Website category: auto
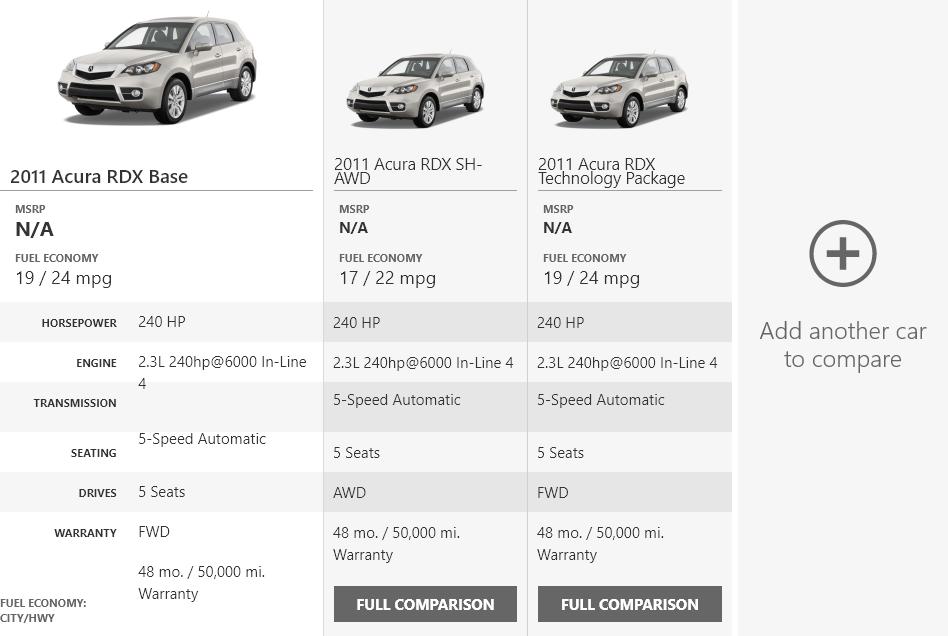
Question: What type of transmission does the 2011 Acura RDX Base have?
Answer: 5-Speed Automatic

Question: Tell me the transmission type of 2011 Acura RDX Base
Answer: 5-Speed Automatic

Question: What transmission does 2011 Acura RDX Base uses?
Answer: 5-Speed Automatic

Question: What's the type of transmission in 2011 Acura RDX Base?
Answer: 5-Speed Automatic

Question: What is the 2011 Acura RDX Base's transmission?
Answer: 5-Speed Automatic

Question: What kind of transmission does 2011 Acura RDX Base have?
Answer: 5-Speed Automatic

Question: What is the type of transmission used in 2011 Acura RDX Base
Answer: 5-Speed Automatic

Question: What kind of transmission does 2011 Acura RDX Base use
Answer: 5-Speed Automatic

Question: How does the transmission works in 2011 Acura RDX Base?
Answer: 5-Speed Automatic

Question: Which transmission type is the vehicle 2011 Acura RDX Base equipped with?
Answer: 5-Speed Automatic

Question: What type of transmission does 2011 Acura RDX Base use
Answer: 5-Speed Automatic

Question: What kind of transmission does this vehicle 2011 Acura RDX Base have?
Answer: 5-Speed Automatic

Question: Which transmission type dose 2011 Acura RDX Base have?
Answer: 5-Speed Automatic

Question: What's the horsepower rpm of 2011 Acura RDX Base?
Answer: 240 HP

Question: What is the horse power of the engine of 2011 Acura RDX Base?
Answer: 240 HP

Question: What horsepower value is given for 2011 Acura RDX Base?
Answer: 240 HP

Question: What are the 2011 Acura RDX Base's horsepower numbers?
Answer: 240 HP

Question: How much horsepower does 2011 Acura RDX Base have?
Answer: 240 HP

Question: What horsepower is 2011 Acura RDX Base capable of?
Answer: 240 HP

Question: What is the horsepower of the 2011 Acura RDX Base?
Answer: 240 HP

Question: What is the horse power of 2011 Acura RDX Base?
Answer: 240 HP

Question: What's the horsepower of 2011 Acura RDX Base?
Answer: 240 HP

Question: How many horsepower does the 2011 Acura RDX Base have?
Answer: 240 HP

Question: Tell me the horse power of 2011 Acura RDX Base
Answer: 240 HP

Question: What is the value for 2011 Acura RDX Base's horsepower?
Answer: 240 HP

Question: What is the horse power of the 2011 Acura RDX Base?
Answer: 240 HP

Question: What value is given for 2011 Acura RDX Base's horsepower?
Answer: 240 HP

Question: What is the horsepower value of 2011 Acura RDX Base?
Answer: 240 HP

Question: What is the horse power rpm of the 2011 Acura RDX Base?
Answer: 240 HP

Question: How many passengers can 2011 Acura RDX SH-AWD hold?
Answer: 5 Seats

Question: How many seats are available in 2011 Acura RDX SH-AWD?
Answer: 5 Seats

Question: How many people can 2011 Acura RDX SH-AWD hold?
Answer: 5 Seats

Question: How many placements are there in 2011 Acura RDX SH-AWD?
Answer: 5 Seats

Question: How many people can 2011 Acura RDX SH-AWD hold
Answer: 5 Seats

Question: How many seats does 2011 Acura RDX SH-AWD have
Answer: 5 Seats

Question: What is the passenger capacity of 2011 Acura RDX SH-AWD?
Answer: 5 Seats

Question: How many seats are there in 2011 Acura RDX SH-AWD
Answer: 5 Seats

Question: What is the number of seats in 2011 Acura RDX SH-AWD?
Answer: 5 Seats

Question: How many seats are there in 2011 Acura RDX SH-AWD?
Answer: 5 Seats

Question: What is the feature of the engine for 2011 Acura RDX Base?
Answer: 2.3L 240hp@6000 In-Line 4

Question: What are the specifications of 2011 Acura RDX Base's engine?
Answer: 2.3L 240hp@6000 In-Line 4

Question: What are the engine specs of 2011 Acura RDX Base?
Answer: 2.3L 240hp@6000 In-Line 4

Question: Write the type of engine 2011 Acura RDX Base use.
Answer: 2.3L 240hp@6000 In-Line 4

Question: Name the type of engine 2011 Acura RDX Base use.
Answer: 2.3L 240hp@6000 In-Line 4

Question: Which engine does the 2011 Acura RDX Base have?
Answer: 2.3L 240hp@6000 In-Line 4

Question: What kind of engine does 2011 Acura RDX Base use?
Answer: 2.3L 240hp@6000 In-Line 4

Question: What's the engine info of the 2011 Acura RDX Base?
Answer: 2.3L 240hp@6000 In-Line 4

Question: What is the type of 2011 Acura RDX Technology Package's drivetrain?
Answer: FWD

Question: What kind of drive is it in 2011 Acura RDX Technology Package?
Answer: FWD

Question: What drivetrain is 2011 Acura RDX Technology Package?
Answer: FWD

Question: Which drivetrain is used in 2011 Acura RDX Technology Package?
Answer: FWD

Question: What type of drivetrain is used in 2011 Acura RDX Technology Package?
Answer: FWD

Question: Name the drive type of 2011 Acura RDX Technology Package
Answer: FWD

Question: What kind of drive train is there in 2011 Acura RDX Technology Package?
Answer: FWD

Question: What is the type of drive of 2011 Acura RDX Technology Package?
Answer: FWD

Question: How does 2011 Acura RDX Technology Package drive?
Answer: FWD

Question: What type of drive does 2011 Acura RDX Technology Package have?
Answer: FWD

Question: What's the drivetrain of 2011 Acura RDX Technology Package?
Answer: FWD

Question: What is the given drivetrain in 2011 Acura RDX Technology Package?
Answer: FWD

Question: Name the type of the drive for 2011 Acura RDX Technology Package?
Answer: FWD

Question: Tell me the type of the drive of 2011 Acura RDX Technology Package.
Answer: FWD

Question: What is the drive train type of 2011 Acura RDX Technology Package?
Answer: FWD

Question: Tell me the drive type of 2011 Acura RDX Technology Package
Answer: FWD

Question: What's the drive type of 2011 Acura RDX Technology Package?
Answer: FWD